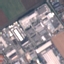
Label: Industrial